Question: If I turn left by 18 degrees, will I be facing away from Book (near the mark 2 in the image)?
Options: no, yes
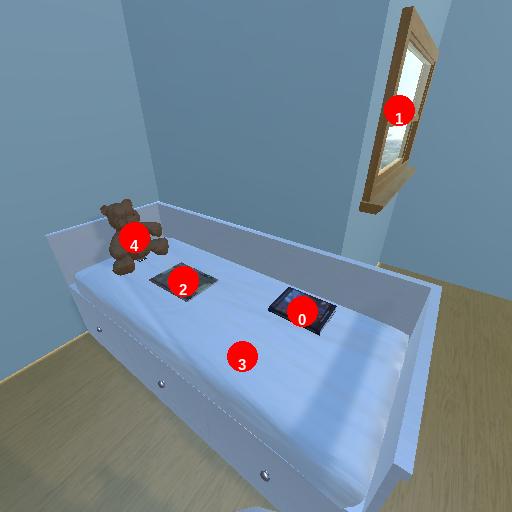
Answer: no